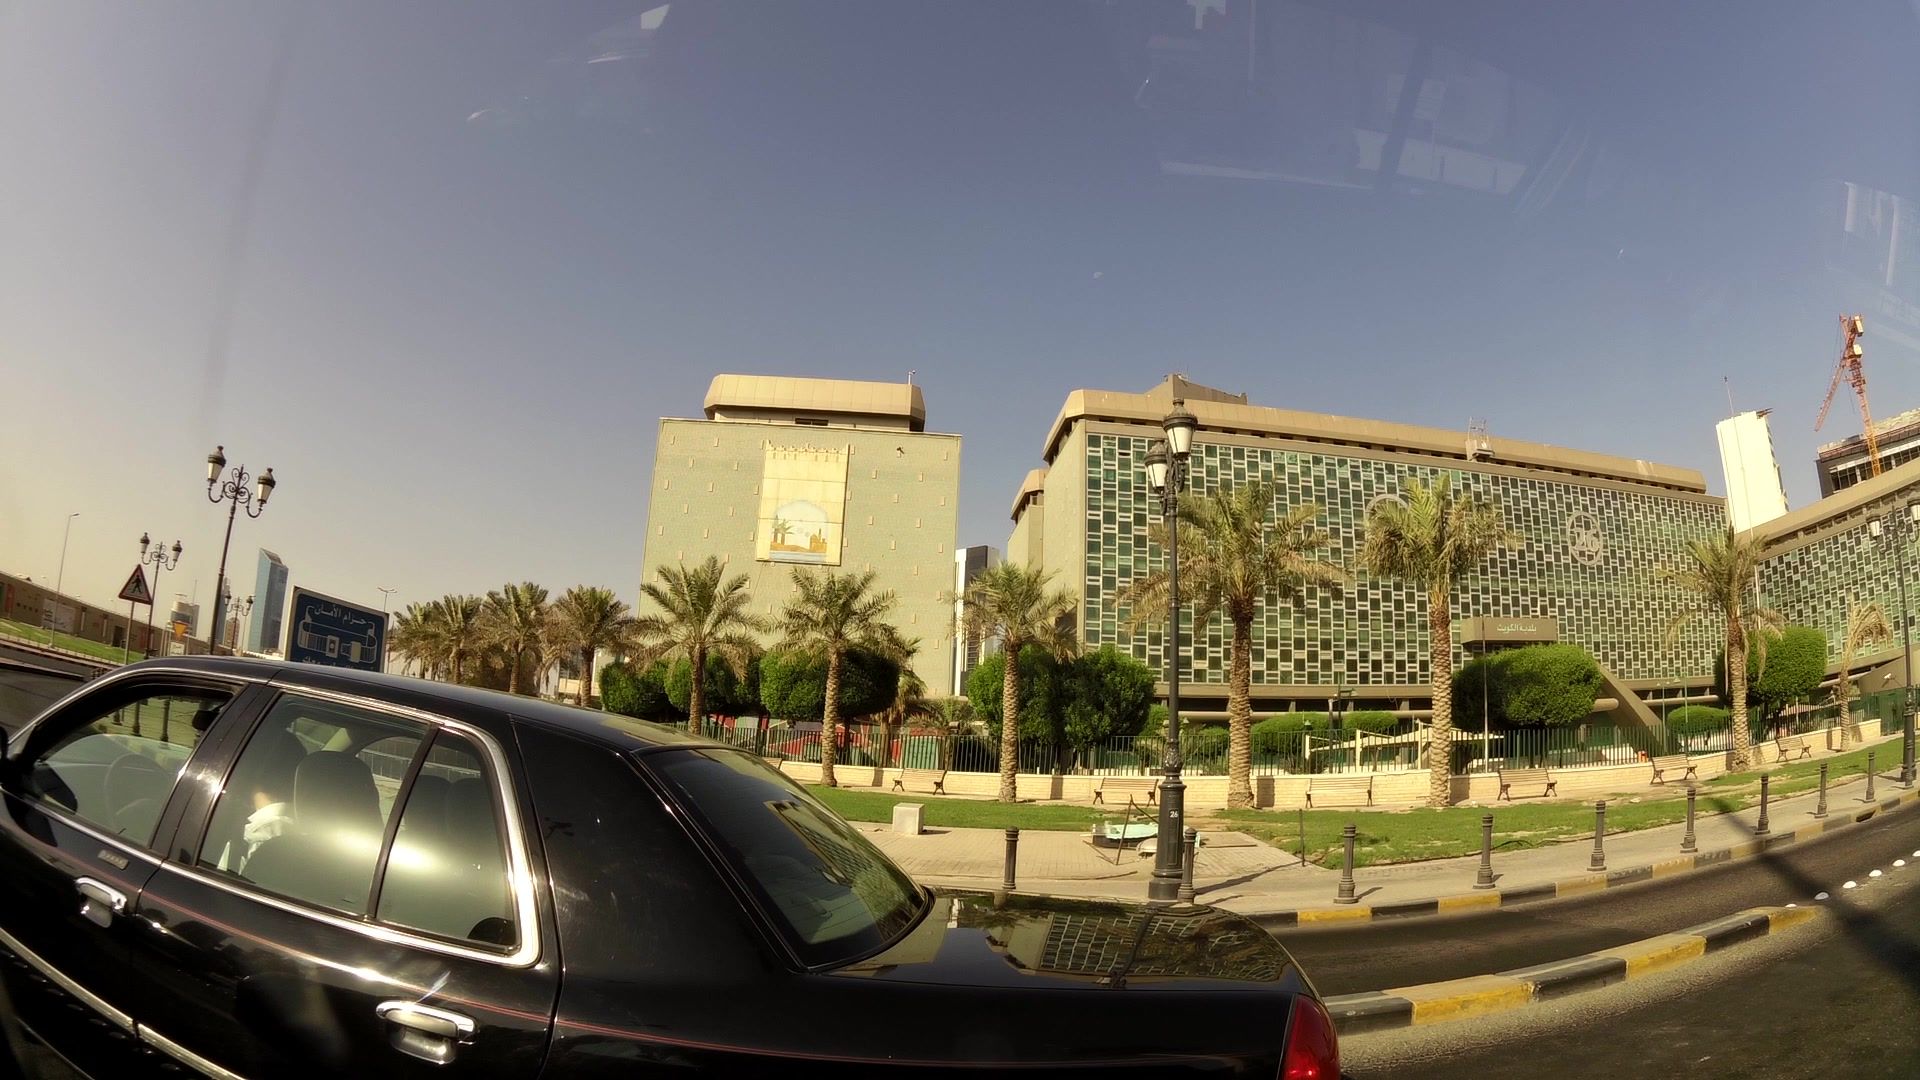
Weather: clear
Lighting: day
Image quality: good
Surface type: driving surface
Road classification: primary
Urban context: urban centre
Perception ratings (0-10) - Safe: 6.97, Lively: 4.96, Beautiful: 5.43, Boring: 4.1, Depressing: 2.88, Wealthy: 8.77